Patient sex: F
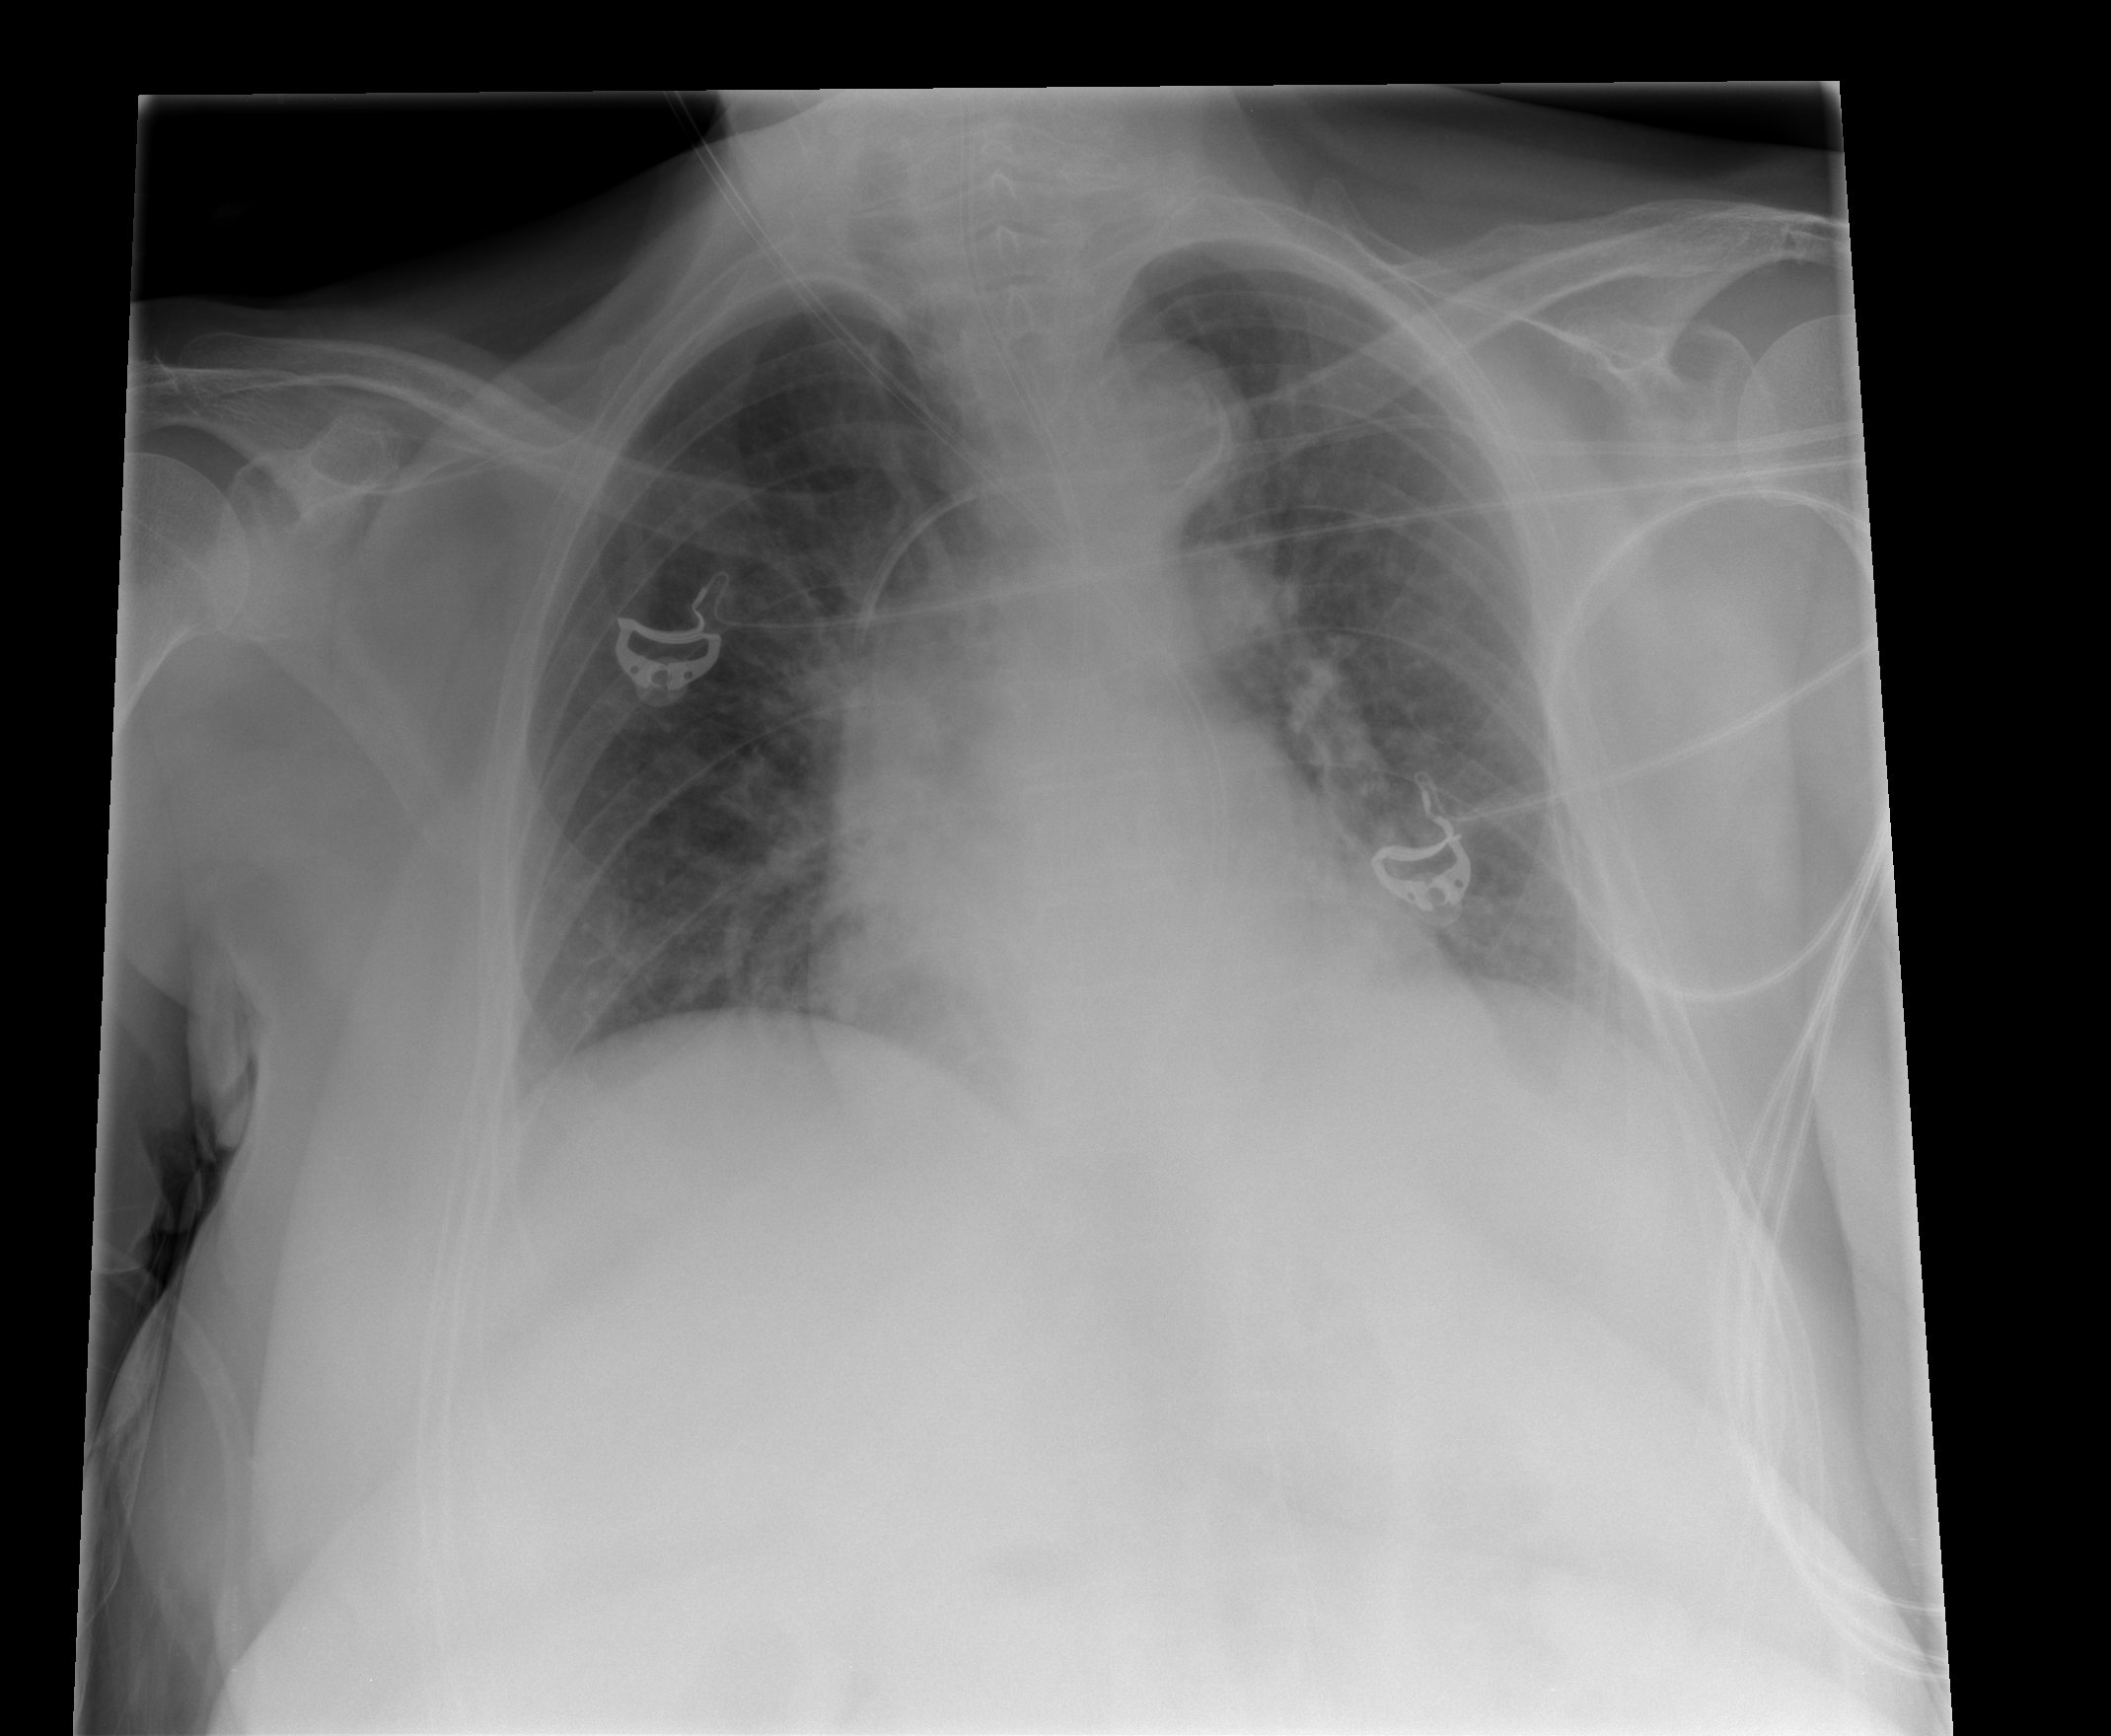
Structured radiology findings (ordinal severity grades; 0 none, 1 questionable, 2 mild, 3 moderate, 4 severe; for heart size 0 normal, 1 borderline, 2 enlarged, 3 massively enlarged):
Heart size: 1
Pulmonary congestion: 2
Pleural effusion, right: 0
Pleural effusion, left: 1
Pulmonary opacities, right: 0
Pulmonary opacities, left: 0
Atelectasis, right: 2
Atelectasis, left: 2